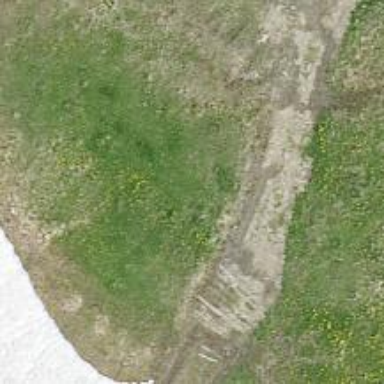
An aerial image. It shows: Muddy track with grade 5 tracktype.